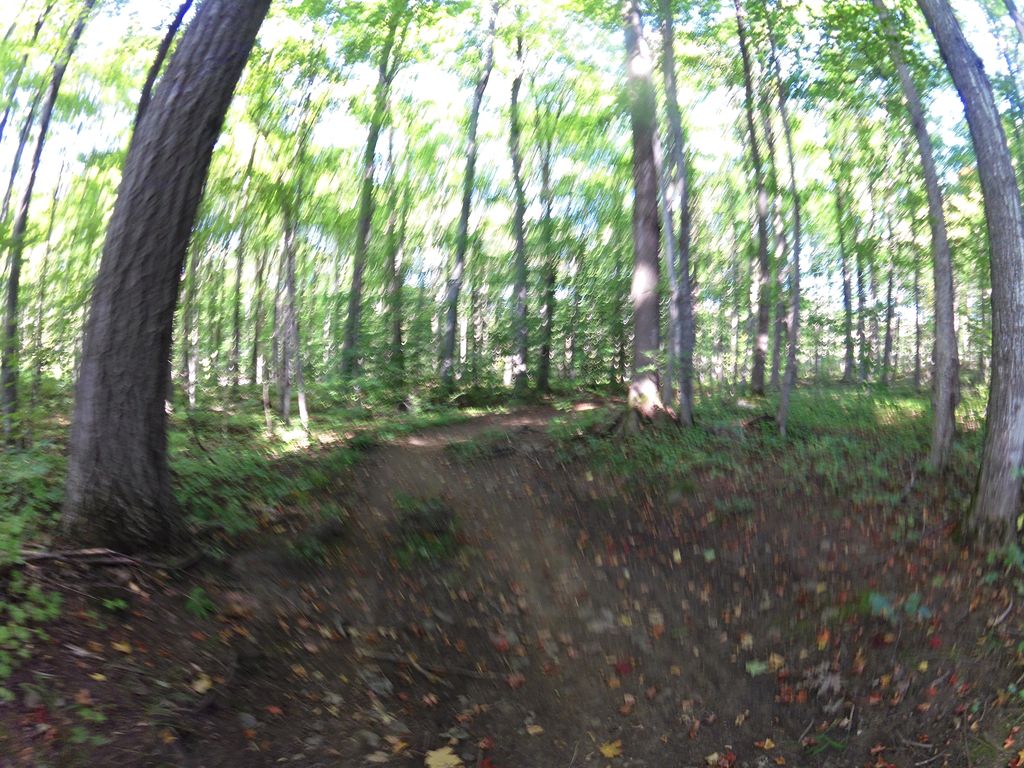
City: ottawa-gatineau